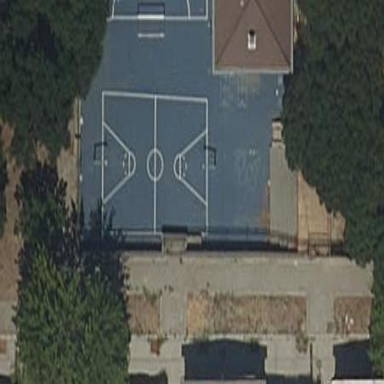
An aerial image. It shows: Basketball court on leisure land pitch.